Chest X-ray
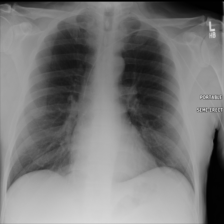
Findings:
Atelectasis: negative
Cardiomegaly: negative
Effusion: negative
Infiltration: negative
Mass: negative
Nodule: negative
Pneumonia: negative
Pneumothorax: negative
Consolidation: negative
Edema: negative
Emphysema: negative
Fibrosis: negative
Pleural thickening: negative
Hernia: negative